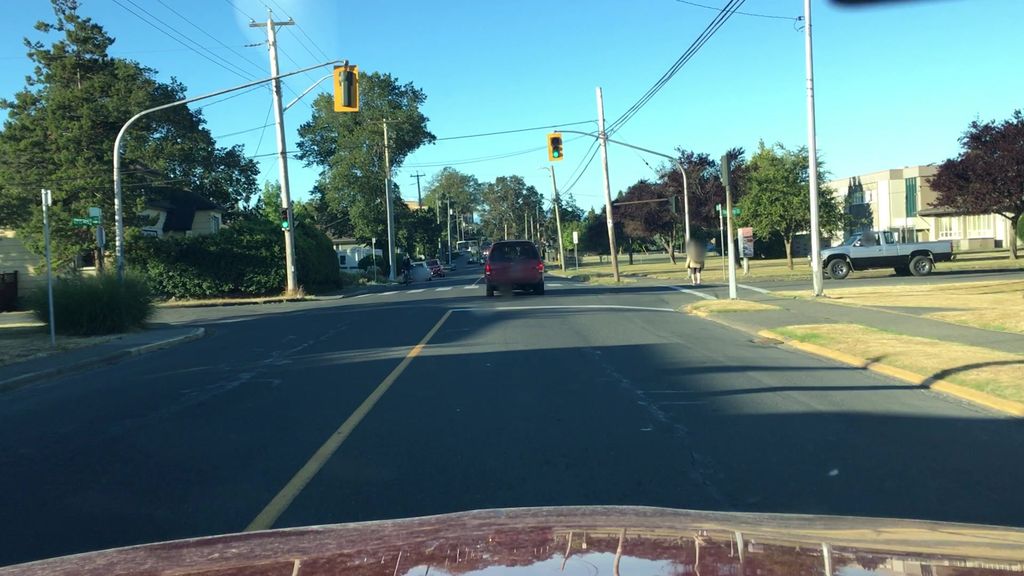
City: victoria